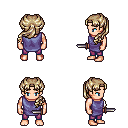
a pixel art fantasy rpg character, male body template, human, light skin, chain tabard jacket, magenta pants, white blonde princess hairstyle, dagger, four views (front, back, left, right), 2x2 character sprite sheet, small pixel art, hard edges, no anti-aliasing